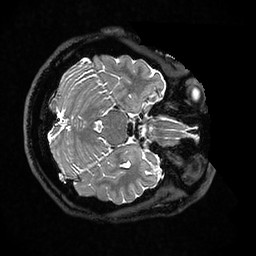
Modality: T2w
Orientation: axial
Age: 26
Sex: female
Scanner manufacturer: ge
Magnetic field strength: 3 T
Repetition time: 3.202 s
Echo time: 0.0665 s